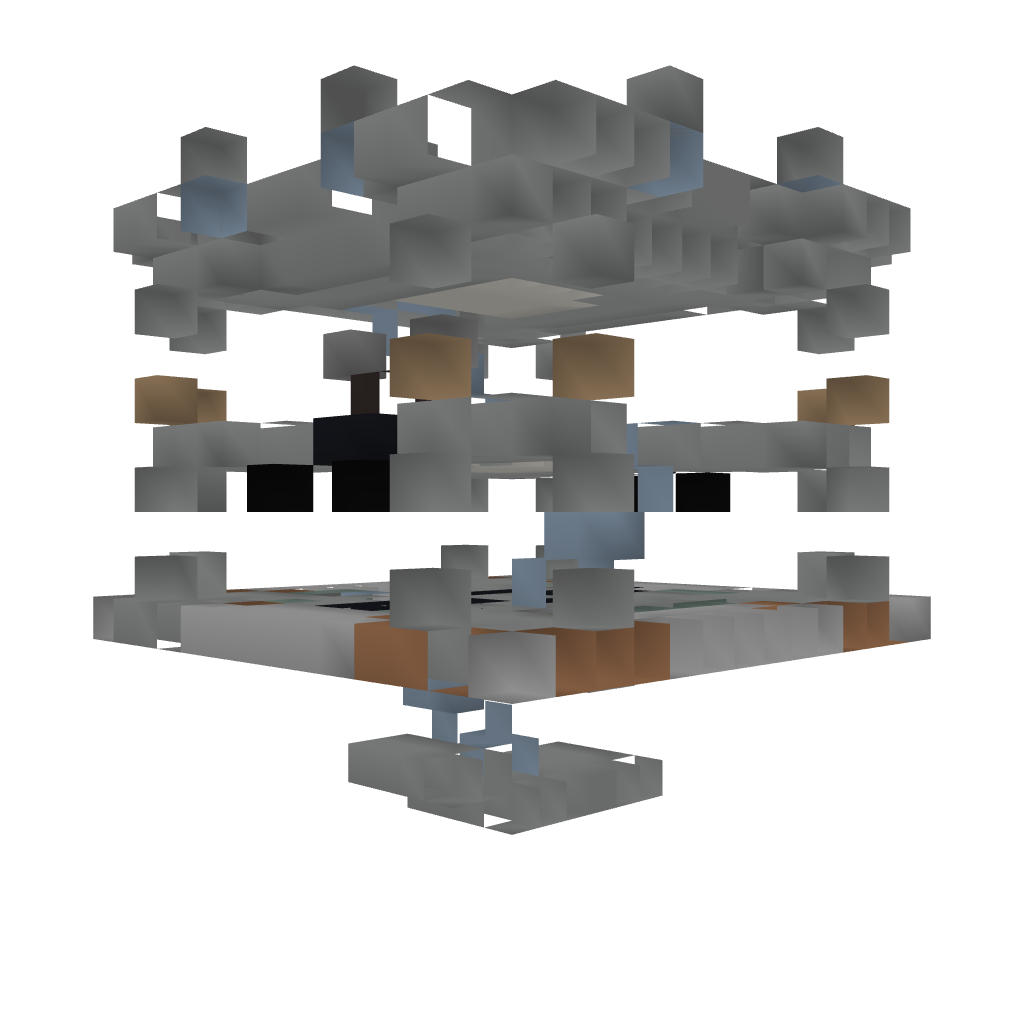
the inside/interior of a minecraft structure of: PvP Tower [Black]